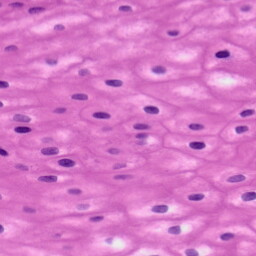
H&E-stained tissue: Tonsil